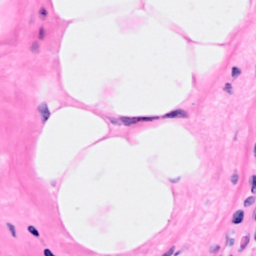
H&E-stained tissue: Breast